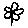
Label: flower